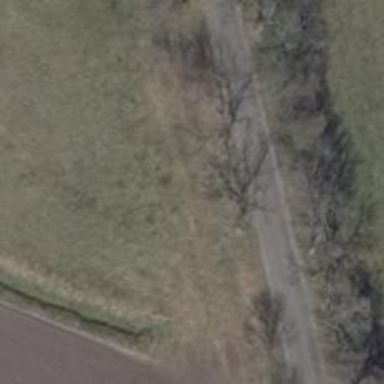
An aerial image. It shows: Row of deciduous broadleaved trees.